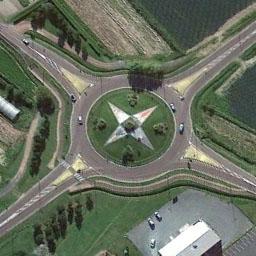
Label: roundabout